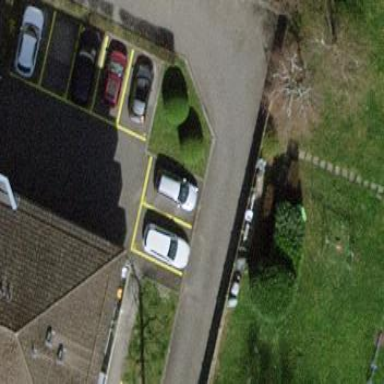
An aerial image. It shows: Parking available on the street side.